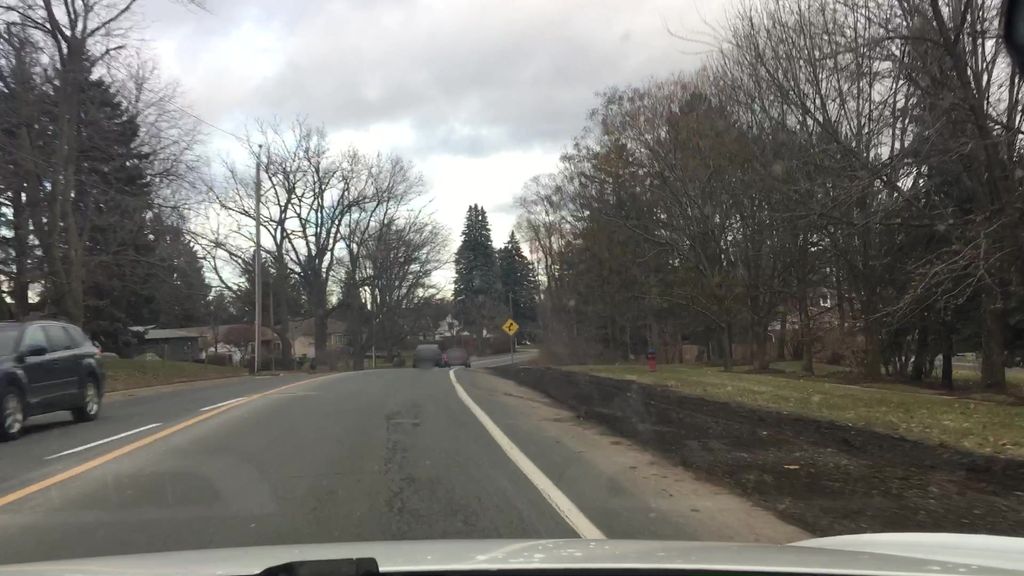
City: hamilton